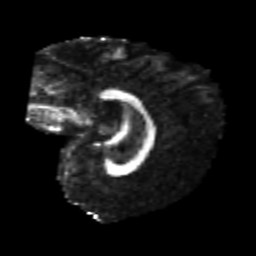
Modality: FA
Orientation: sagittal
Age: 25
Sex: female
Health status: healthy
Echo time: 0.074 s